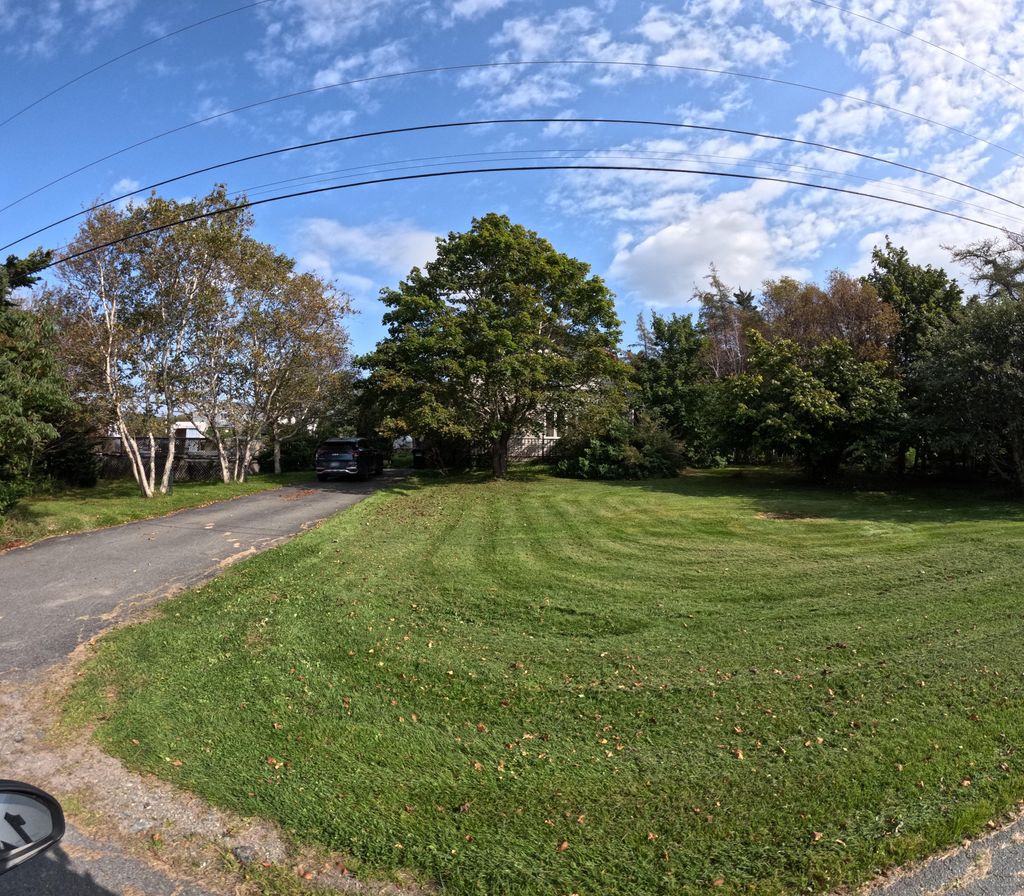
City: st_johns